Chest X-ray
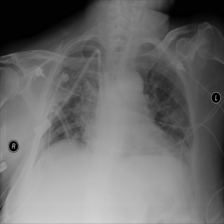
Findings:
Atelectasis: negative
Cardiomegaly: negative
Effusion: negative
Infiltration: positive
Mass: negative
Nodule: negative
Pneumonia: negative
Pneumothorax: negative
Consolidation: negative
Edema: negative
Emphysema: negative
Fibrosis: negative
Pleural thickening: negative
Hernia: negative